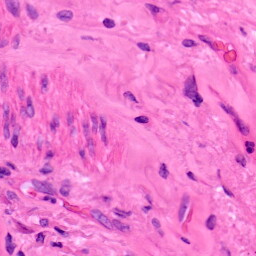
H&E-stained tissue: Lung